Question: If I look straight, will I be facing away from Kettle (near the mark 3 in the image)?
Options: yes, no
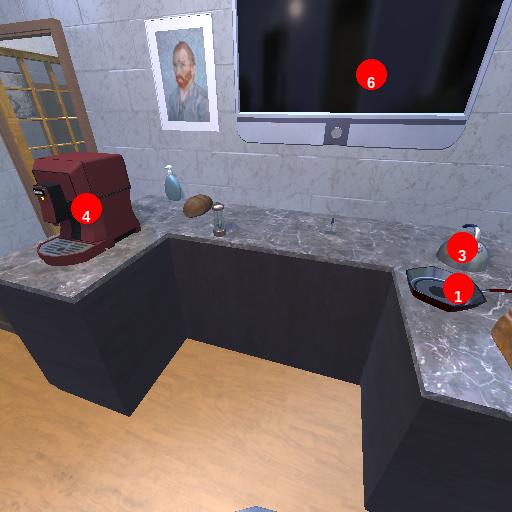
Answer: yes